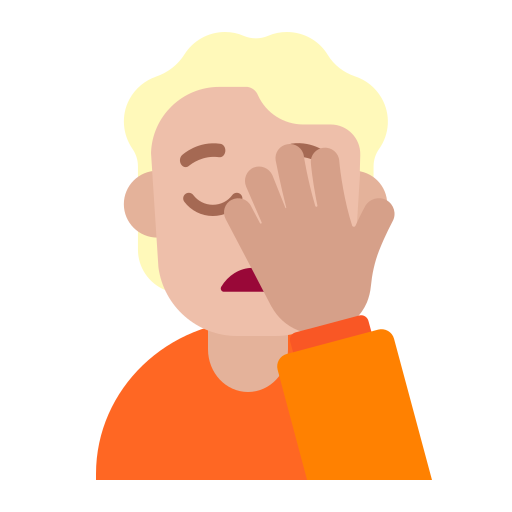
person facepalming flat  light